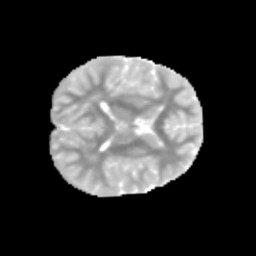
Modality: MD
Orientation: axial
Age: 9
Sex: male
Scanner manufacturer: siemens
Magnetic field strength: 3 T
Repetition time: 3.8 s
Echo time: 0.07 s